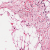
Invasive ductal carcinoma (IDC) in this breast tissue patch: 0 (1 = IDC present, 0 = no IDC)